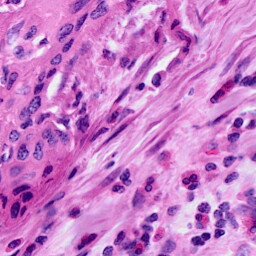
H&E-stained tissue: Cervix